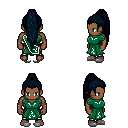
a pixel art fantasy rpg character, male body template, human, dark skin, sash dress, gold greaves, raven extra-long topknot hairstyle, white slippers, four views (front, back, left, right), 2x2 character sprite sheet, small pixel art, hard edges, no anti-aliasing